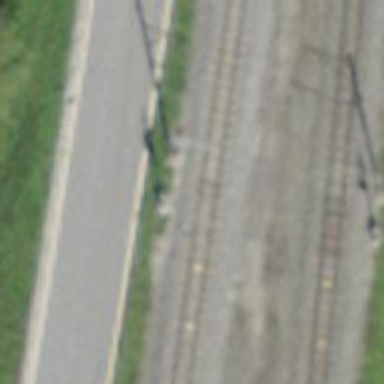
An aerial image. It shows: Railway signal.